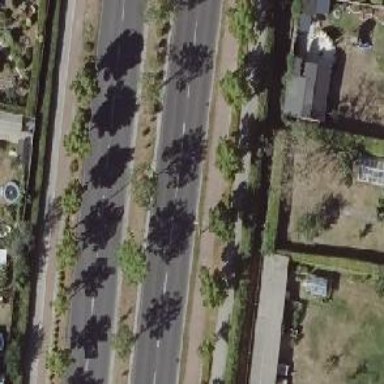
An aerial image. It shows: Avenue of deciduous broadleaved trees.